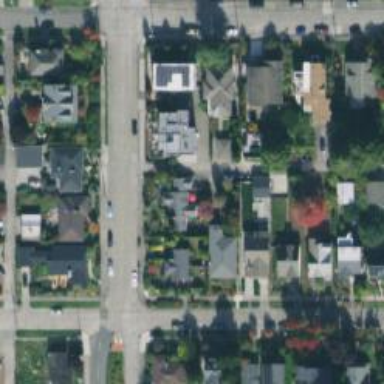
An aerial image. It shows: Alleyway designated as service road.